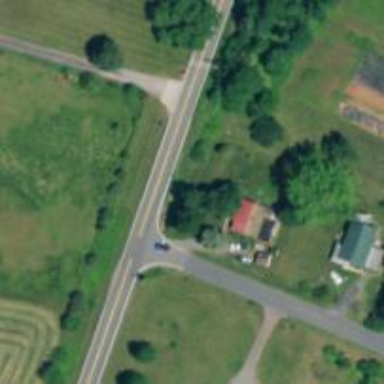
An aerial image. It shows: Stop road.